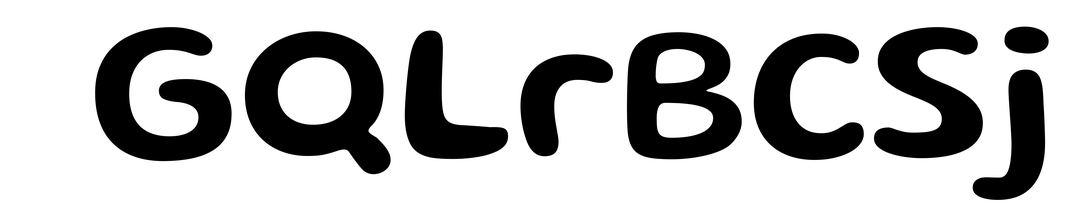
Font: Gluten_Medium